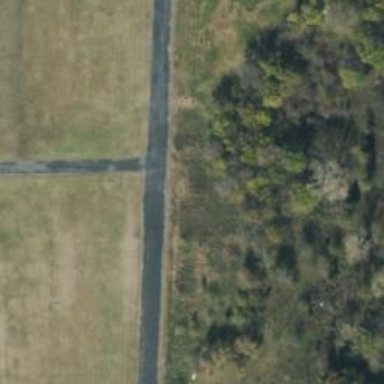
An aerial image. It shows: Image of taxiway at airport.